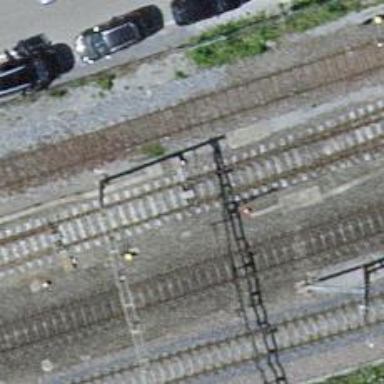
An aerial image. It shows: Railway switch.